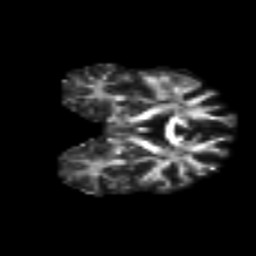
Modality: FA
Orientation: coronal
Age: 46
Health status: ill
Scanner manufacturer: philips
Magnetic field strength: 3 T
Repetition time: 9 s
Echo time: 0.127 s